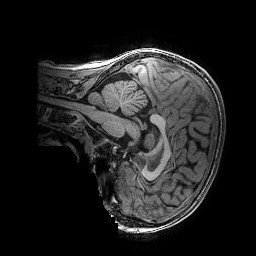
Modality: T1w
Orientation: sagittal
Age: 8
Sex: male
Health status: ill
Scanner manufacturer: ge
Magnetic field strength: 3 T
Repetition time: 0.007664 s
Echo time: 0.00342 s